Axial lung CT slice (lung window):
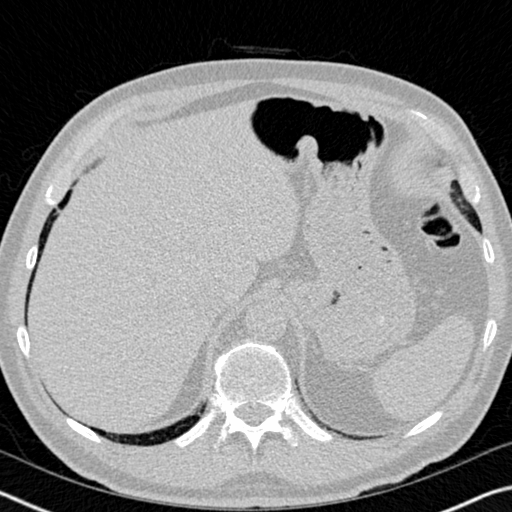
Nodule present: no